Question: I've been struggling with this problem for at least 4 hours now, trying every solution I could find.
My main project is set up with Asp.Net and MVC which works great routing to controllers within the project. I'm integrating a library that exposes a JSON api that uses ApiControllers in another project but I can't get the main project to route to anything in the library project, it just returns a strait 404.
In my main project global.asax:
'''
public static void RegisterRoutes(RouteCollection routes)
{
routes.IgnoreRoute("{*allaxd}", new { allaxd = @".*\.axd(/.*)?" });
routes.IgnoreRoute("{*less}", new { less = @".*\.less(/.*)?" });
//ignore aspx pages (web forms take care of these)
routes.IgnoreRoute("{resource}.aspx/{*pathInfo}");
routes.IgnoreRoute("{resource}.css/{*pathInfo}");
//ControllerBuilder.Current.DefaultNamespaces.Add("Nexus.Controllers");
routes.MapRoute(
"testapi",
"testapi/{controller}/{action}",
new
{
controller = "User",
action = "Get"
},
new[] { "Nexus.Controllers" }
);
routes.MapRoute(
// Route name
"Default",
// URL with parameters
"{controller}/{action}/{id}",
// Parameter defaults
new { controller = "Events", action = "Index", id = "" }
);
}
'''
In my library project UserController:
'''
namespace Nexus.Controllers
{
public class UserController : ApiController
{
public Object Get(string id)
{
var guid = new Guid(id);
var user = crm.Users.Where(x => x.UserId == guid).FirstOrDefault();
return new
{
id = user.UserId,
name = user.UserName,
email = user.Email,
extension = user.Ext,
phone = user.Phone
};
}
}
}
'''
None of the URLs that I expect to work do:
/testapi
/testapi/User
/testapi/User/Get
/testapi/User/Get?id=1
They all return 404.
I've even used the route debugger to verify that the routes appear to be set up correctly:

What am I missing?
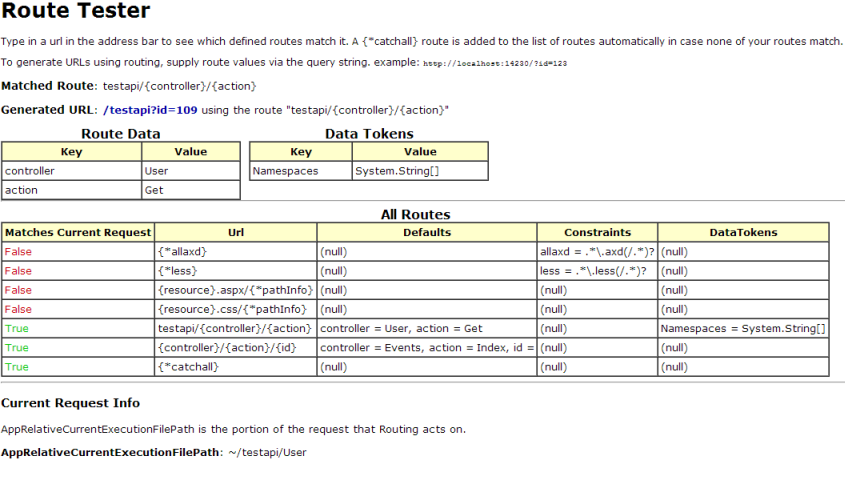
Answer: You seem to be confusing standard MVC controllers (deriving from the 'System.Web.Mvc.Controller' class) and API controllers (deriving from the 'System.Web.Http.ApiController' class). Your UsersController is an API controller.
So if you want to configure Web API routes you need to use the 'MapHttpRoute' extension method and not the 'MapRoute' which is only for standard MVC controllers.
Like this:
'''
GlobalConfiguration.Configuration.Routes.MapHttpRoute(
name: "testapi",
routeTemplate: "testapi/{controller}/{id}",
defaults: new { id = RouteParameter.Optional }
);
'''
Also notice that in a RESTful API you do not specify the action name in the route. It is assumed from the HTTP verb used to consume it. Here's a <URL> I recommend you reading about RESTful routing in the Web API.